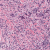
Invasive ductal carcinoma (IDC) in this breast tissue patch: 1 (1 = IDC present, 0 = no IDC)